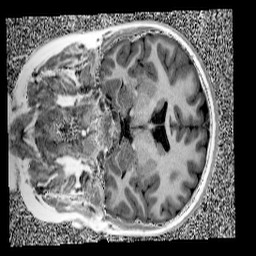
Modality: UNIT1
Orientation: coronal
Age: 9
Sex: male
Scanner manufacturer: siemens
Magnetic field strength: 3 T
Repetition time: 4 s
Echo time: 0.00303 s